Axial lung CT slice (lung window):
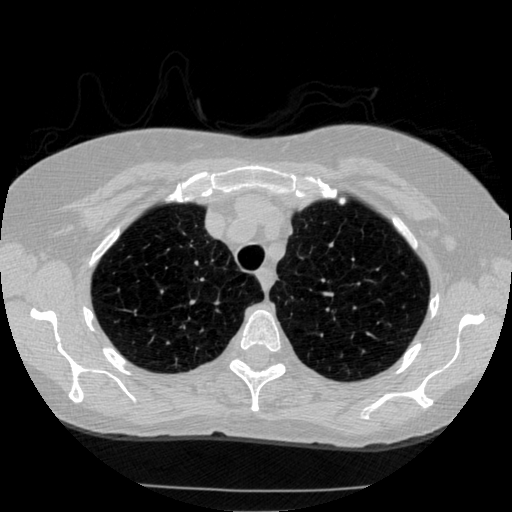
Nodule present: no